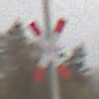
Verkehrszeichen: Andreaskreuz
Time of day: MorningAfternoon
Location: Outdoor (Suburban)
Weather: Overcast
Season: NotSpecified
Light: Natural